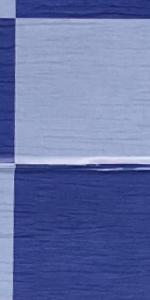
Label: Empty